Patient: sex F, age 38
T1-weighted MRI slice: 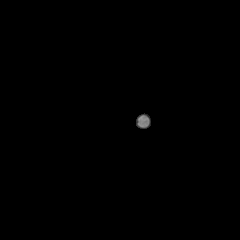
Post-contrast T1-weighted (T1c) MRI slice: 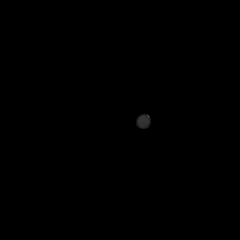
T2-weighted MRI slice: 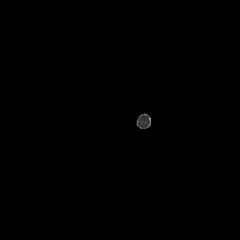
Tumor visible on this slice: no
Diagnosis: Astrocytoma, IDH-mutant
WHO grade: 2